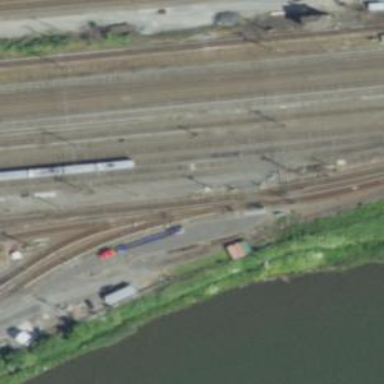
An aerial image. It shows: Level crossing along the railway.